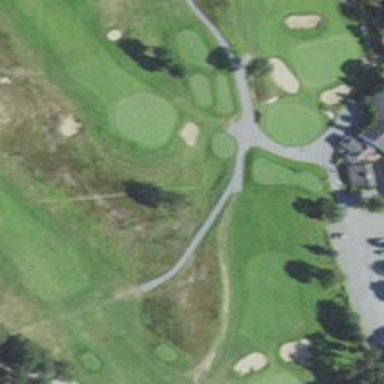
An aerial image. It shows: Rough area on grassy golf course.